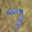
Label: 7